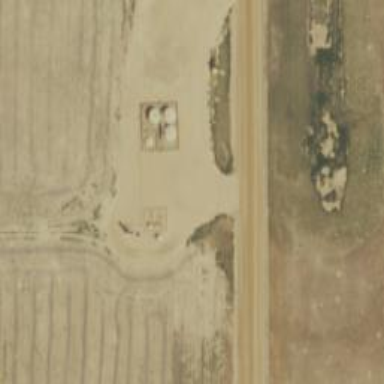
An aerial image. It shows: Storage tank that is man-made.